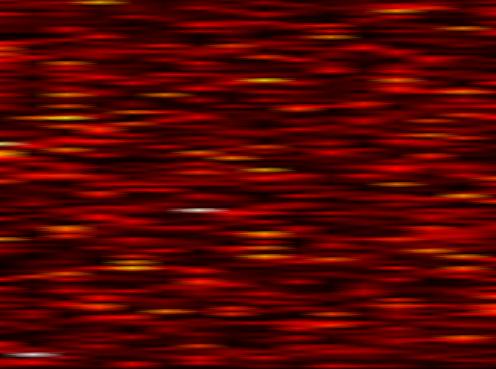
Label: OFDM